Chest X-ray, AP view. Patient: 26 years old, sex F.
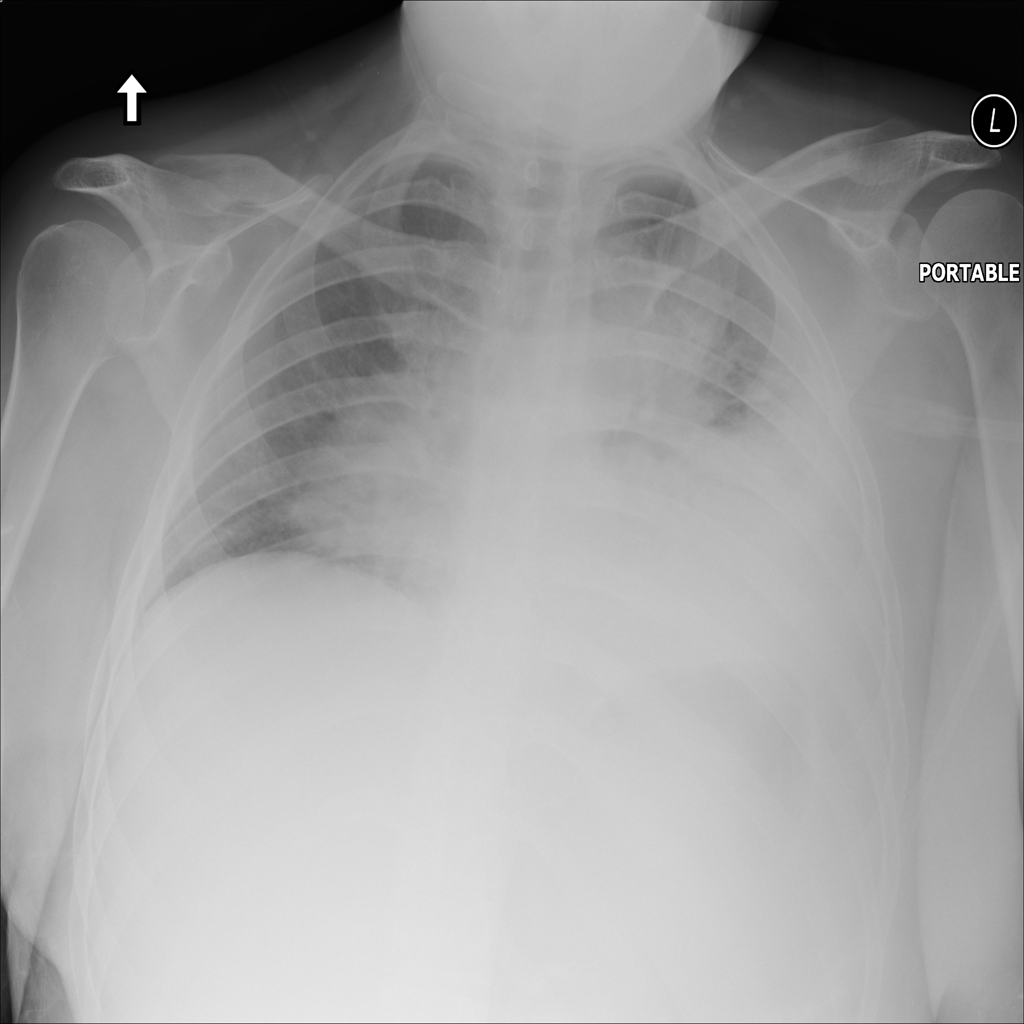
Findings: Mass